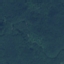
Land use / land cover: Forest